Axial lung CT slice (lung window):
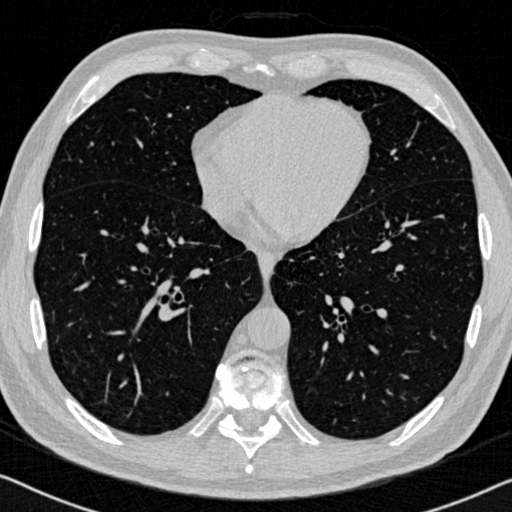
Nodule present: no